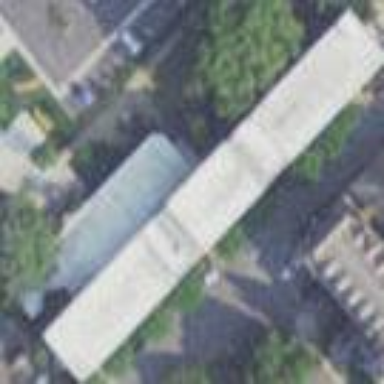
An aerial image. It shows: Dormitory building.